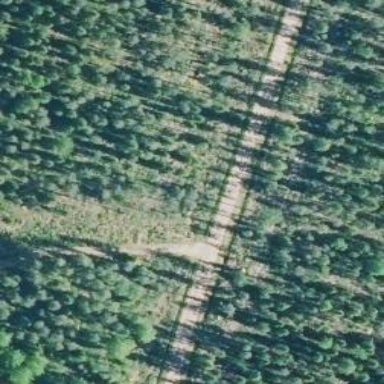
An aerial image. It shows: Unclassified road.